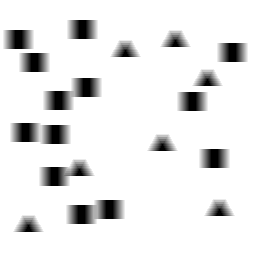
Squares: 13
Triangles: 7
Stars: 0
Total shapes: 20